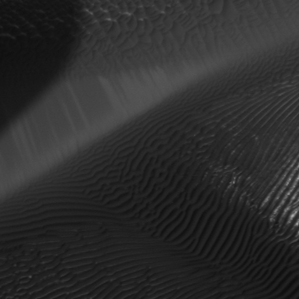
Label: frost